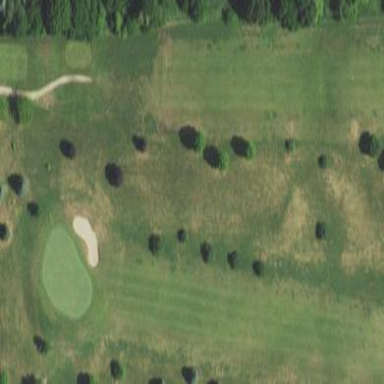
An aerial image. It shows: Grassy area designated as golf fairway.